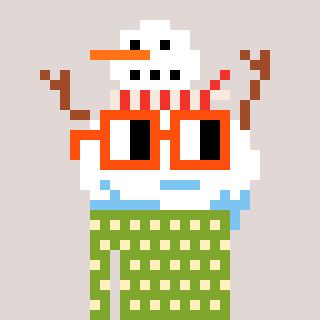
a pixel art character with square orange glasses, a snowman-shaped head and a slimegreen-colored body on a warm background